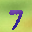
Label: 7